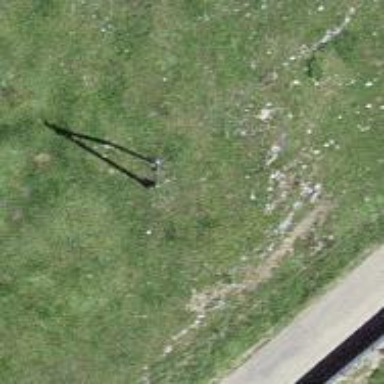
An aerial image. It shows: Power pole.